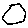
Label: hexagon